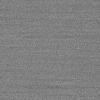
Atmospheric dust classification: dusty